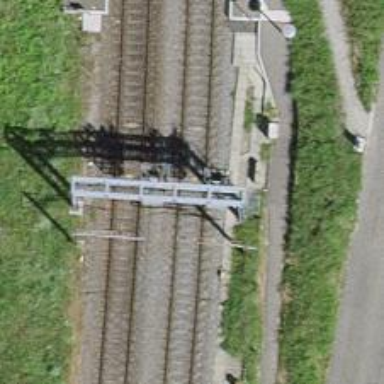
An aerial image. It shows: Railway signal.